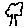
Label: tree